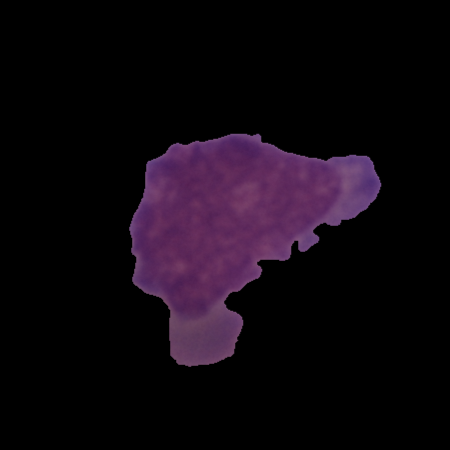
Label: cancer